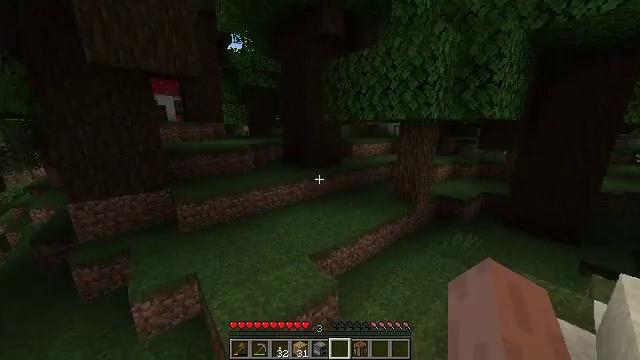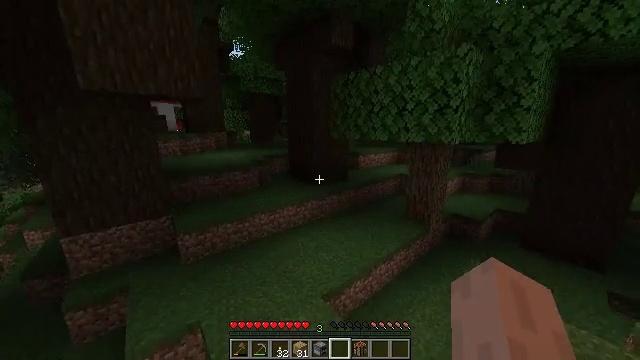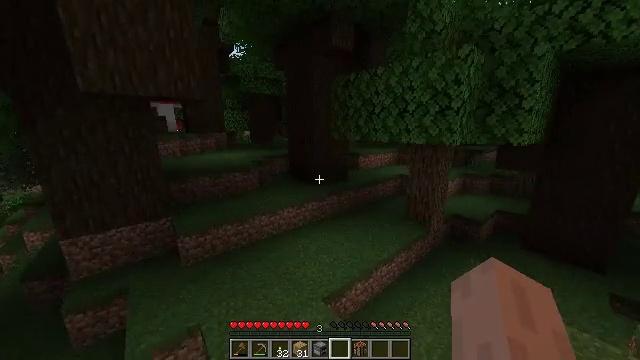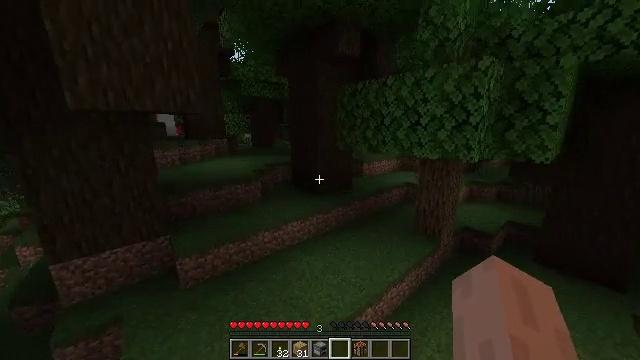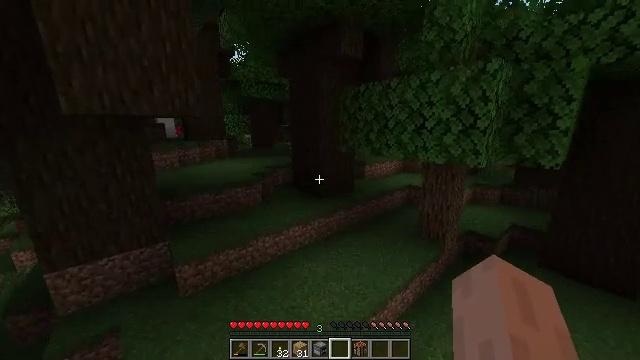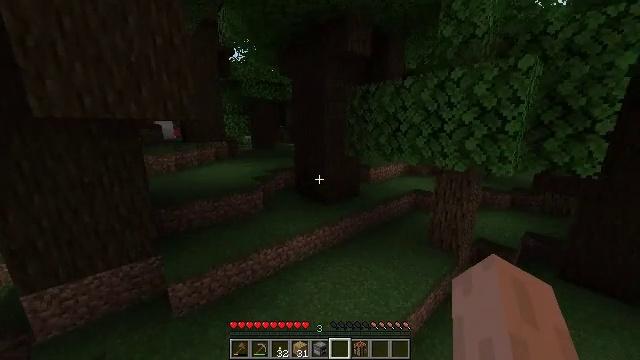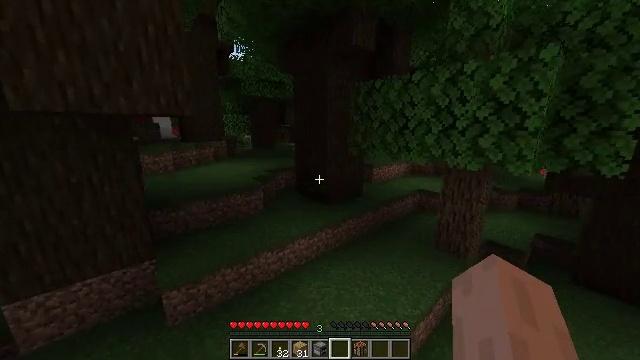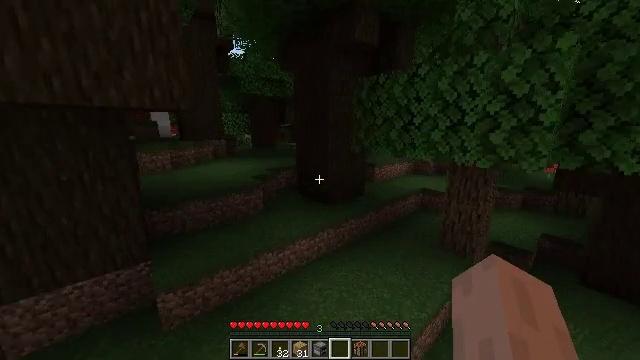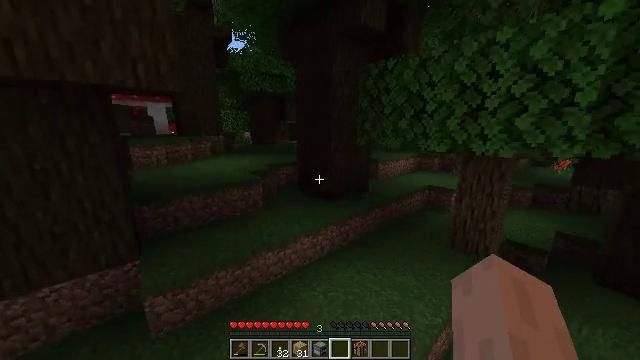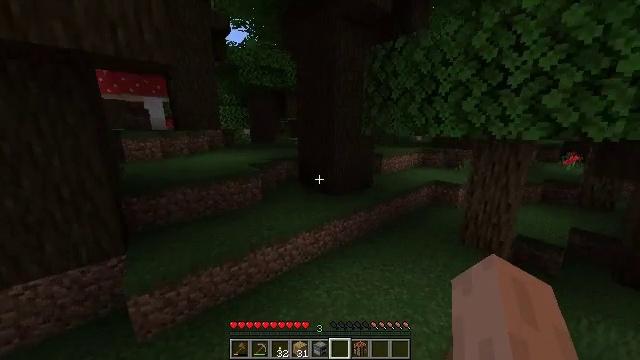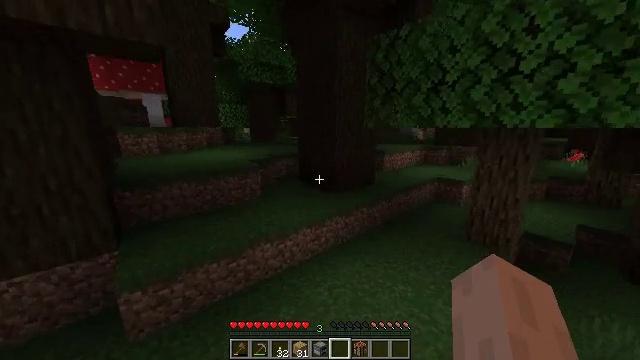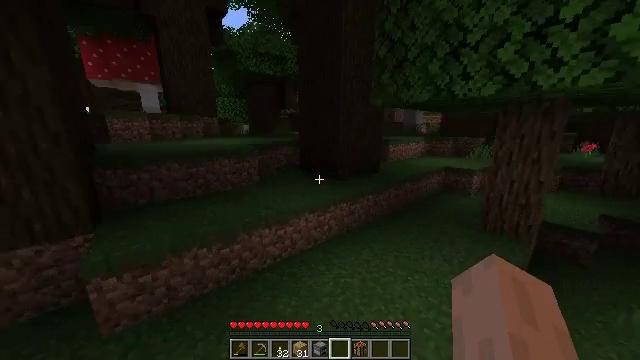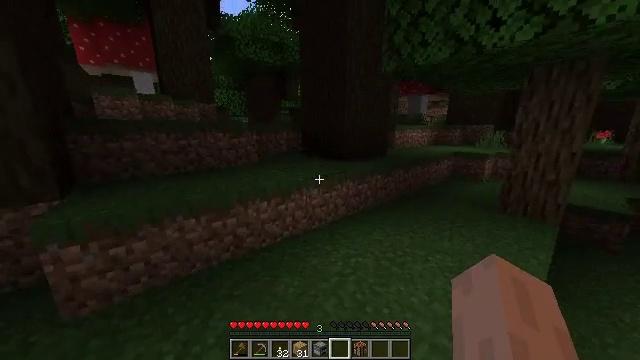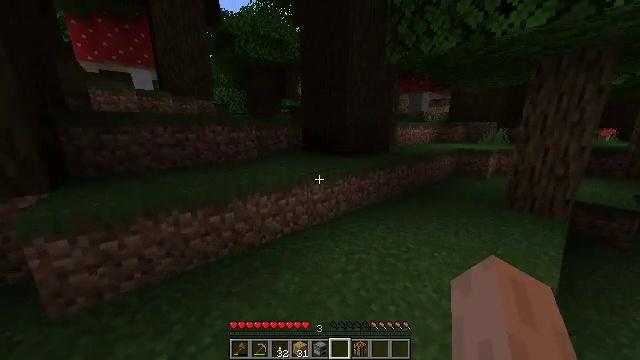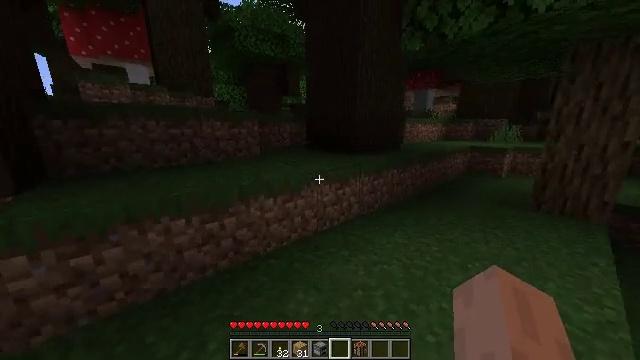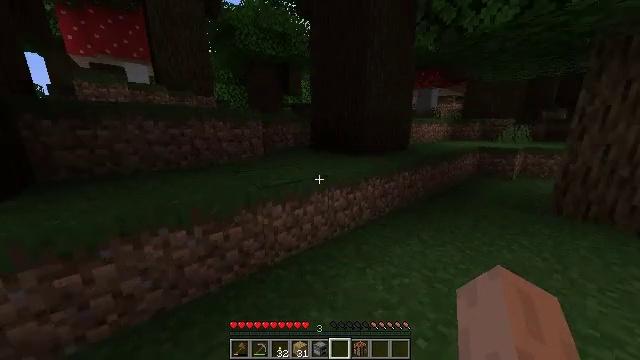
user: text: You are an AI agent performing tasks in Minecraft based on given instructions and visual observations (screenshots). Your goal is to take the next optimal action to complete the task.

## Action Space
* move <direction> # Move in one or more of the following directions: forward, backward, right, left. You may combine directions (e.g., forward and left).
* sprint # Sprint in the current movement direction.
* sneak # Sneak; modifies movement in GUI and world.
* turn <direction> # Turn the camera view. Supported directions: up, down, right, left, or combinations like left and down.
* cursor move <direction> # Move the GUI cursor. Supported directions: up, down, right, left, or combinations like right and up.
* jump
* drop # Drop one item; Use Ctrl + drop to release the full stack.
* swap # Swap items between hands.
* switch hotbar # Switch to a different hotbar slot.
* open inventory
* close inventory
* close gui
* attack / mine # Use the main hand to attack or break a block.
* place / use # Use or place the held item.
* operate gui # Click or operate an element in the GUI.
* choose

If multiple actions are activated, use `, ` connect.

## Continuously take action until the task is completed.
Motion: motion action
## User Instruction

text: Mine the red mushroom block in the forest.
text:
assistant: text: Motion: move forward, sprint, jump
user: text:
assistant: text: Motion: move forward, sprint
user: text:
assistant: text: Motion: move forward, sprint
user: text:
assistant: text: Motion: move forward, sprint
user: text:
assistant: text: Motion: move forward, sprint
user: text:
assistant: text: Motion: move forward, sprint
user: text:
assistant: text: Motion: move forward, sprint
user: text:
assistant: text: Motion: move forward, sprint
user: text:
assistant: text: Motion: move forward, sprint
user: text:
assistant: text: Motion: move forward, sprint
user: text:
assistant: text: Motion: move forward and move left, sprint
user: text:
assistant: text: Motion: move forward and move left, sprint
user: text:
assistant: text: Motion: move forward and move left, sprint
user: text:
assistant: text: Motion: move forward and move left, sprint
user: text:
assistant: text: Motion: move forward and move left, sprint
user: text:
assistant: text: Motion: move forward, sprint
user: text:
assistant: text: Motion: move forward, sprint, jump
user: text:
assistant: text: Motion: move forward, sprint, jump
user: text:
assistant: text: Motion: move forward, sprint, jump
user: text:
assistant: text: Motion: move forward, sprint, jump
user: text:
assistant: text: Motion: move forward, sprint, jump
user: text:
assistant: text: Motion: move forward, sprint, jump
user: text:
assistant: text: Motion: move forward, sprint
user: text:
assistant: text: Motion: move forward and move left, sprint
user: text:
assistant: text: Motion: move forward and move left, sprint, jump
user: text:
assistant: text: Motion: move forward and move left, sprint, jump
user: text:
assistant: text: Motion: move forward and move left, sprint, jump
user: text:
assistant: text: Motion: move forward and move left, sprint, jump
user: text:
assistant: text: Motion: move forward and move left, sprint, jump
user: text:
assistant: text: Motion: move forward and move left, sprint, jump